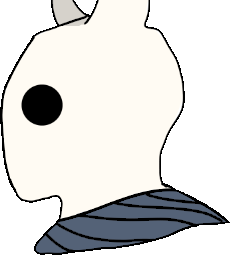
Label: 4_Yes_Chad